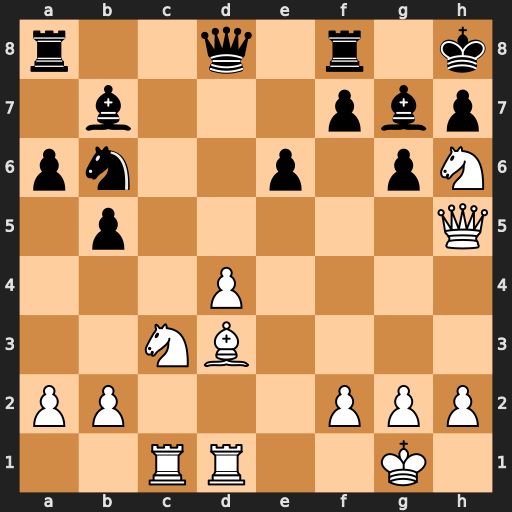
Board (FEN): r2q1r1k/1b3pbp/pn2p1pN/1p5Q/3P4/2NB4/PP3PPP/2RR2K1
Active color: w
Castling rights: -
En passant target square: -
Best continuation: Nxf7+ Rxf7 Bxg6 Bxd4 Bxf7